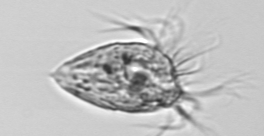
Label: Strombidium_morphotype1